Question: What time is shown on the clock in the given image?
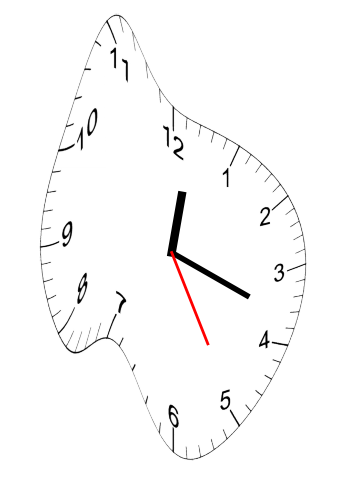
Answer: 12:18:25